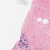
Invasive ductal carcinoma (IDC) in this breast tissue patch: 0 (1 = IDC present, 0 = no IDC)